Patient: sex F, age 60
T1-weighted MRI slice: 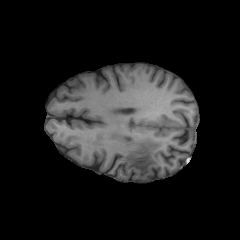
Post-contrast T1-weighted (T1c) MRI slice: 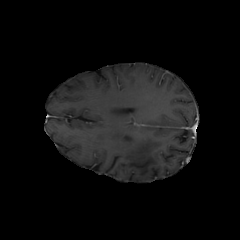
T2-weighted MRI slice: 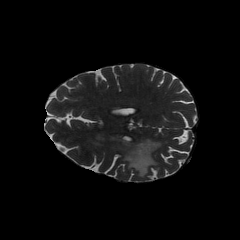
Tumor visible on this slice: yes
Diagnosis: Glioblastoma, IDH-wildtype
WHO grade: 4